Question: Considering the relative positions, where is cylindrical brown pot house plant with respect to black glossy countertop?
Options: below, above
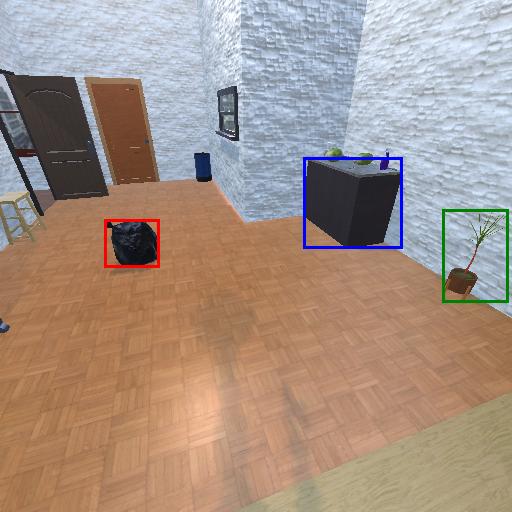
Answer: below